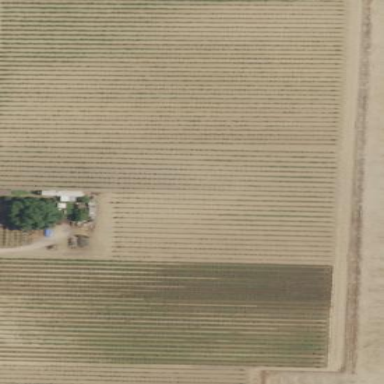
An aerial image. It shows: Vineyard growing grapes.